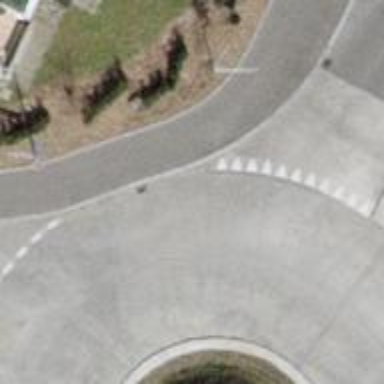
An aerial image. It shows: Asphalt sidewalk.